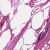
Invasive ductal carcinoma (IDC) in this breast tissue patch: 0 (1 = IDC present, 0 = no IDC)